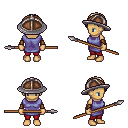
a pixel art fantasy rpg character, female body template, human, tanned skin, chain tabard jacket, red pants, white blonde parted hairstyle, chain helm, cloth bracers, spear, four views (front, back, left, right), 2x2 character sprite sheet, small pixel art, hard edges, no anti-aliasing